高一 · 组合数学
(2020 春-包河区校级月考) 用黑白两种颜色的正方形地砖依照如图所示的规律拼成若干个图形,现将一粒豆子随机撤在第 2021 个图中，则豆子落在白色地砖上的概率是 \$ \qquad \$ .

第1个

第2个

第3个
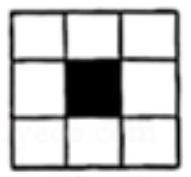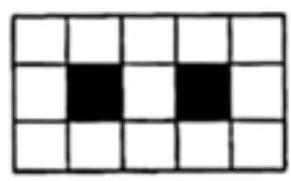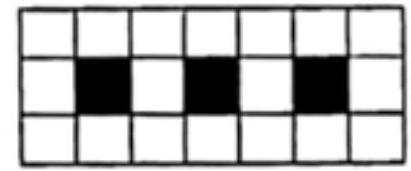
答案: $\frac{10108}{12129}$.
解析: 解: 设 $a_{n}$ 表示第 $n$ 个图形的地砖块数, 则 $\left\{a_{n}\right\}$ 是以 9 为首项, 以 6 为公差的等差数列,

$\therefore a_{2021}=9+2020 \times 6=12129$,

由图形规律可知第 2021 个图形中有黑色地砖 2021 块,

故豆子落在白色地砖的概率为 $1-\frac{2021}{12129}=\frac{10108}{12129}$.

故答案为: $\frac{10108}{12129}$.